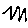
Label: zigzag